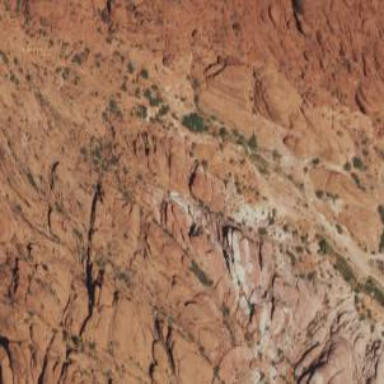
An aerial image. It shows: Cliff in nature.